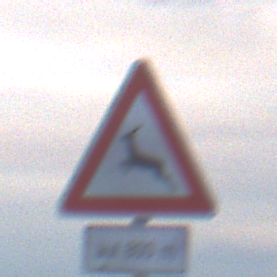
Verkehrszeichen: WildwechselRechts
Zusatzzeichen unten: LaengeEinerStrecke5
Umgebung: Outdoor, Nature
Tageszeit: SunriseSunset
Wetter: PartlyCloudy
Licht: Natural
Jahreszeit: NotSpecified
Kontrast: LowContrast